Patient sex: M
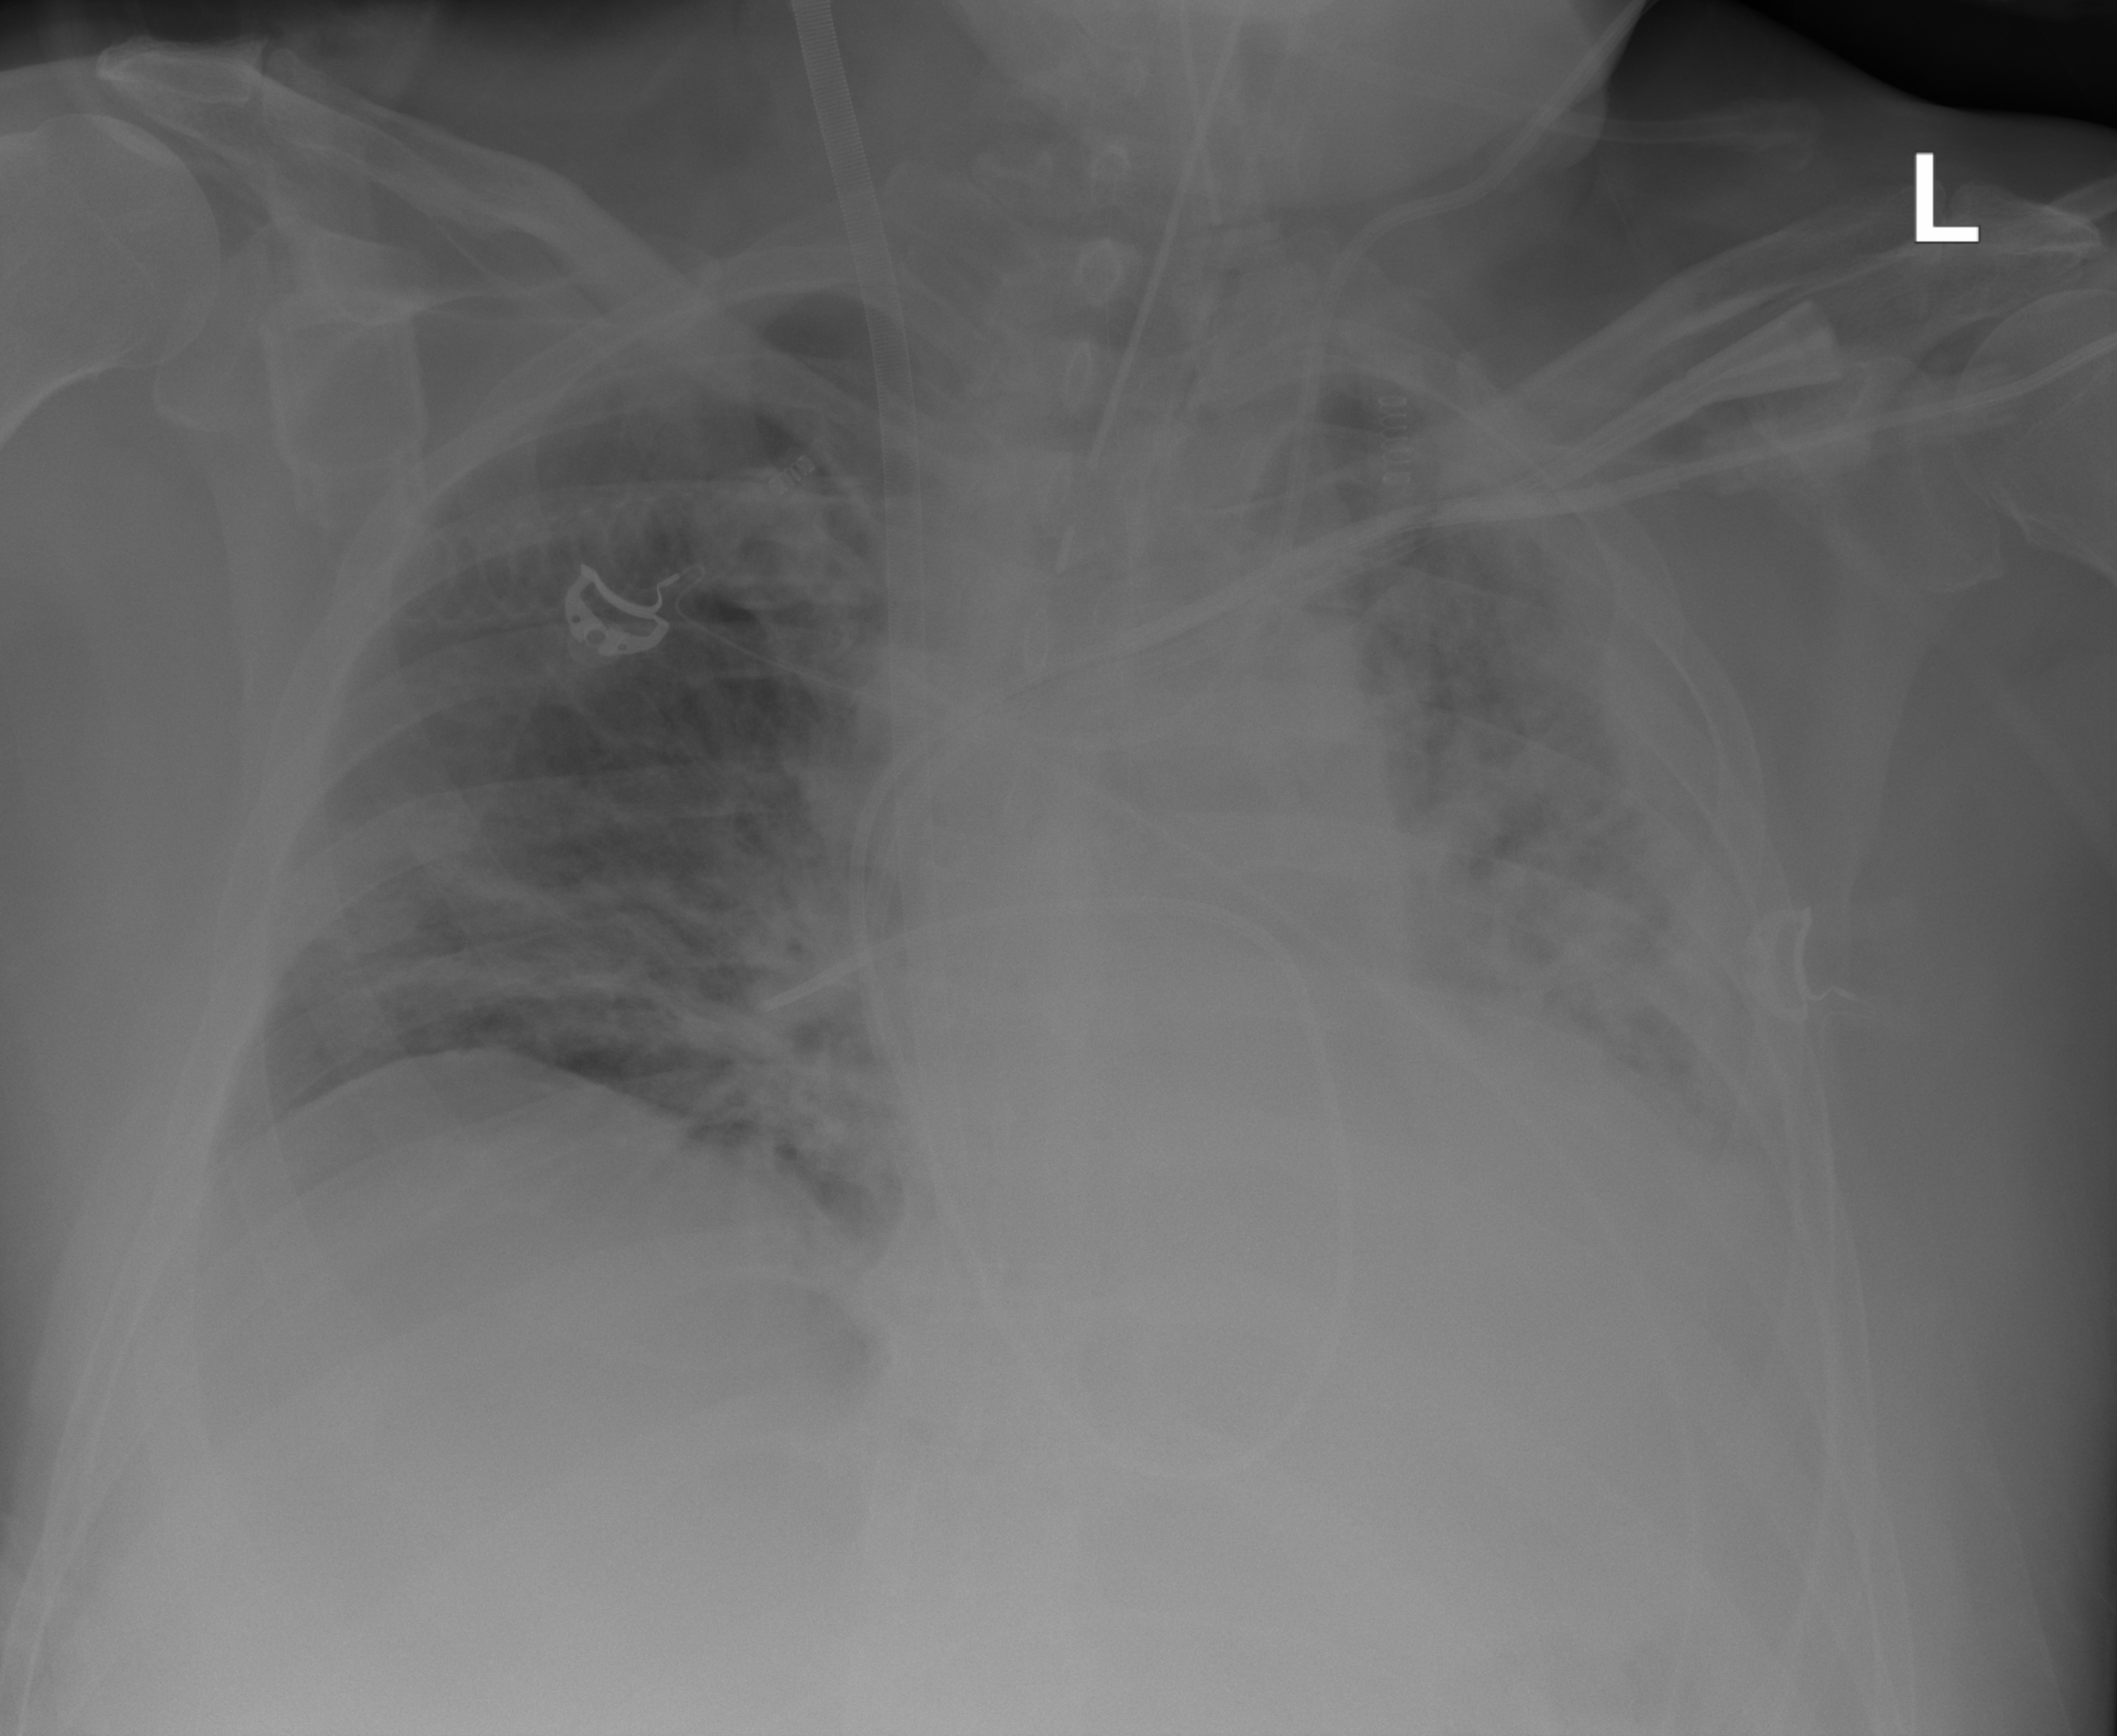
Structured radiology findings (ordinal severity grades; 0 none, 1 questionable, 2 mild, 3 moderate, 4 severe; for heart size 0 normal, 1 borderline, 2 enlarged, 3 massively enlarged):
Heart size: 2
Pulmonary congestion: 3
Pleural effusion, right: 0
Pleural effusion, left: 3
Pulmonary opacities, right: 2
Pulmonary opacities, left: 3
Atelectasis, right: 2
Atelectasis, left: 3